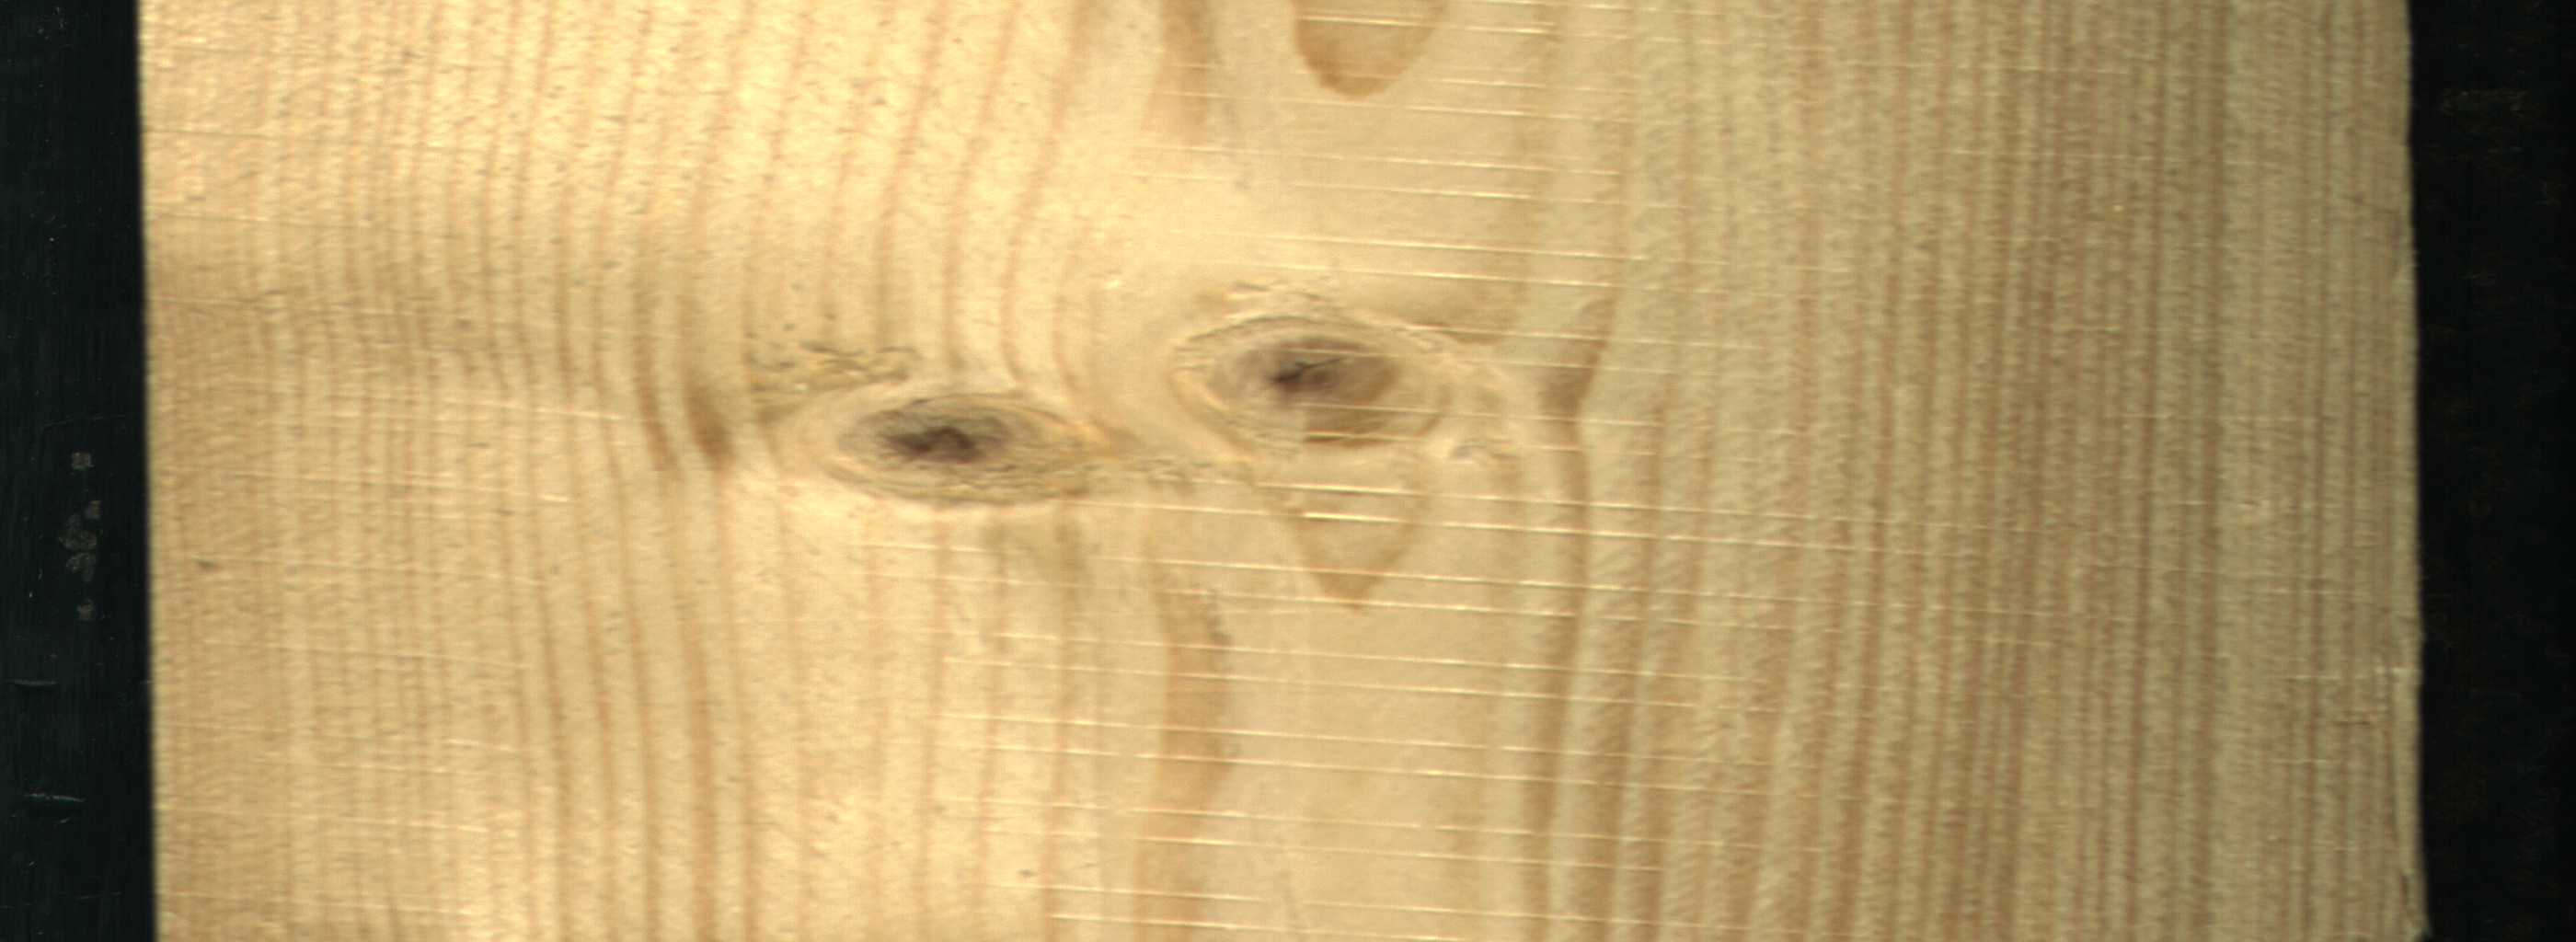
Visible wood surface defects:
Live_Knot
Live_Knot